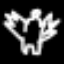
Label: angel